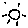
Label: sun